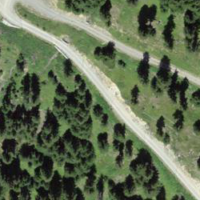
EUNIS habitat code: 43
Species observed at this site:
Prionus coriarius